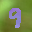
Label: 9